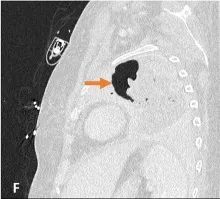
Chest computed tomography performed 17 days after hospitalization. Lung. Windows depict the same findings.
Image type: radiology (ct)